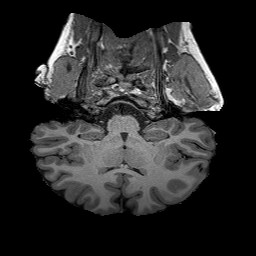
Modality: T1w
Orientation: sagittal
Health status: healthy